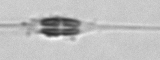
Label: Cylindrotheca